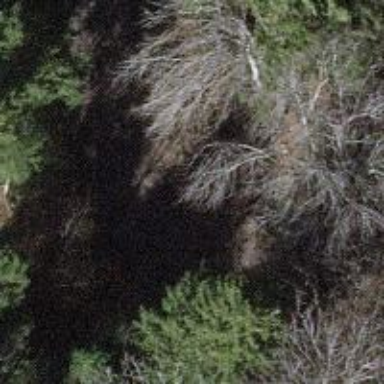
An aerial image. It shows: Culvert tunnel.